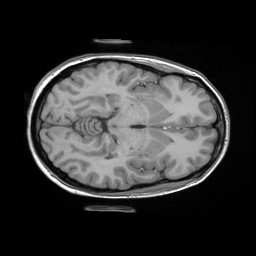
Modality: T1w
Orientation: axial